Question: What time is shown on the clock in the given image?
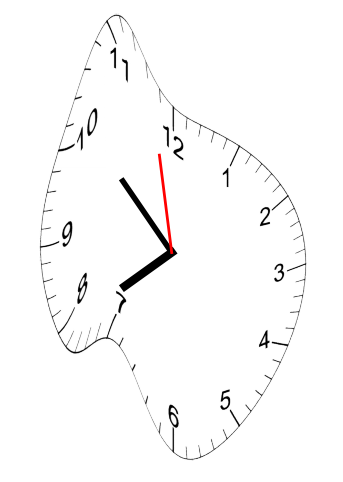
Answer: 07:51:58